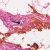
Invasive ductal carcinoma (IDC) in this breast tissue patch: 0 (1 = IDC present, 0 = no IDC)